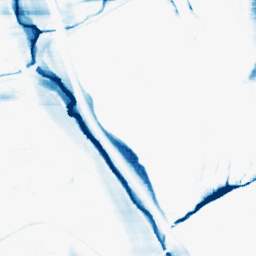
Category: morphological
Decomposition family: morphological_rect
Decomposition parameters: operation: closing
width: 50
height: 5
Upsampling method: sinc_blackman
Upsampling parameters: scale: 2
kernel_size: 4
Upsampling scale: 2